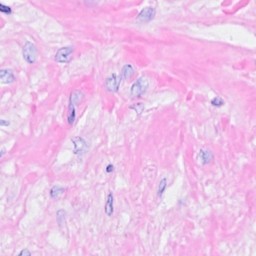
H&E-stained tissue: Breast